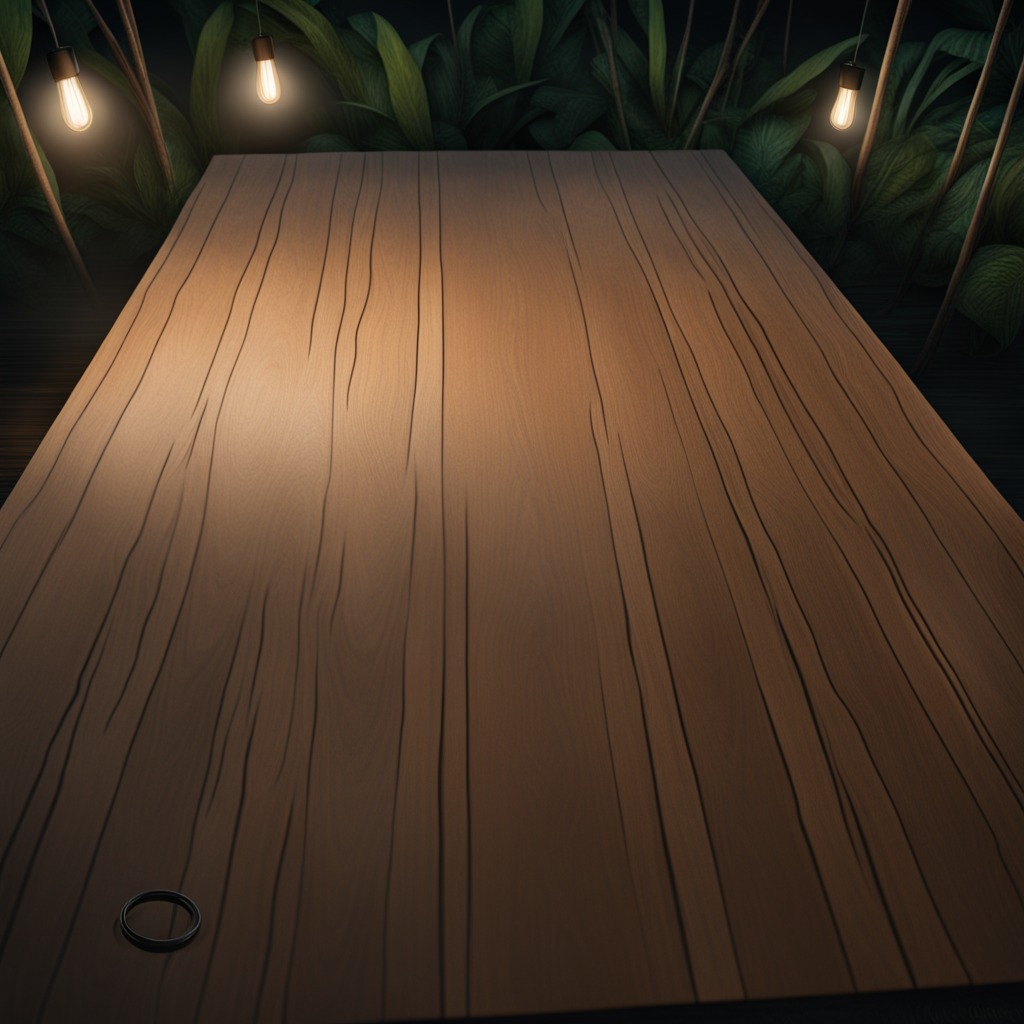
A rubber O-ring is lying on the wooden table.